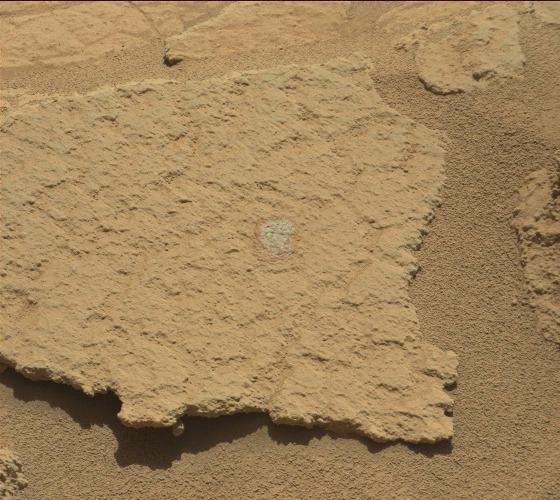
Terrain classes present: Bedrock, Gravel / Sand / Soil, Rock, Shadow